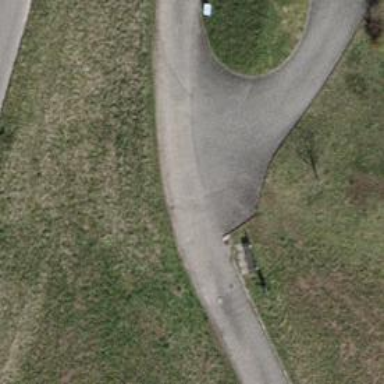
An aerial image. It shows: Brown bench in the vicinity.